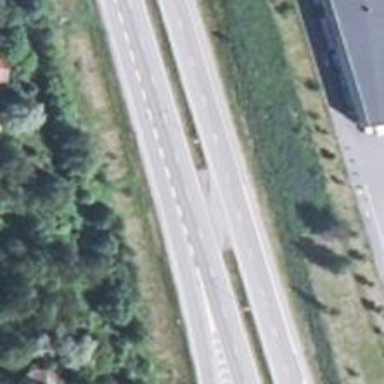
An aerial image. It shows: Motorway junction.